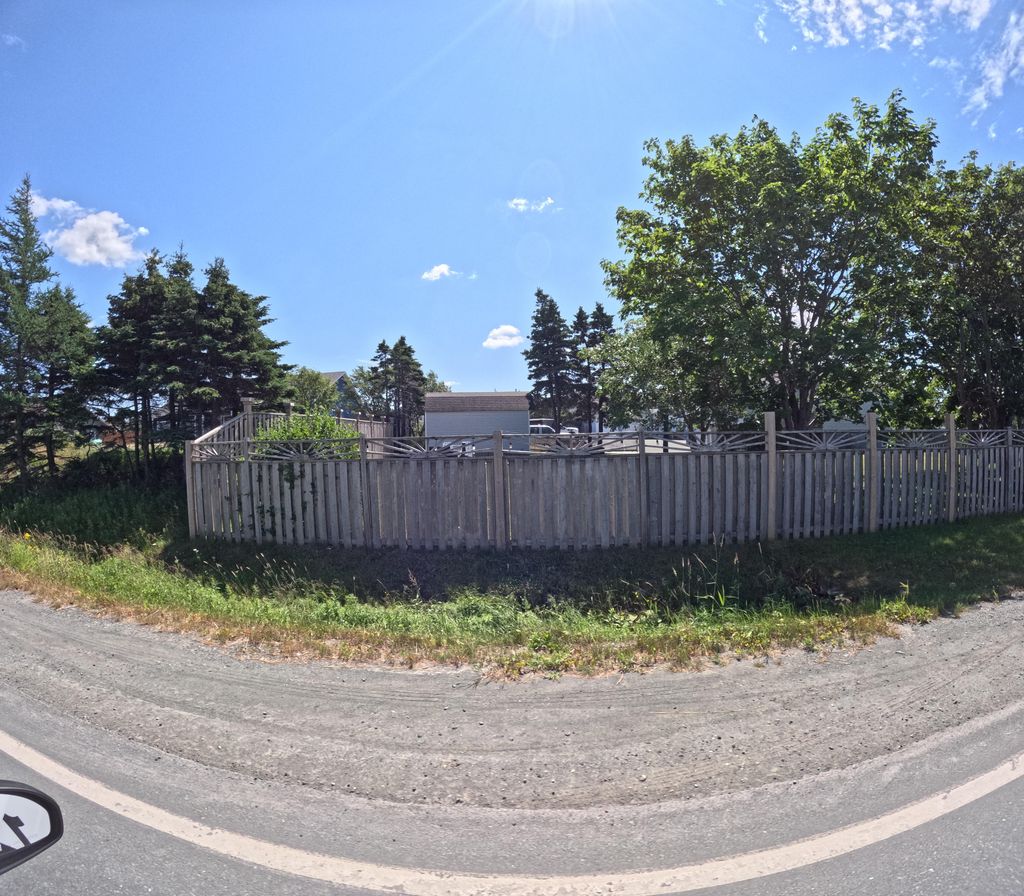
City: st_johns